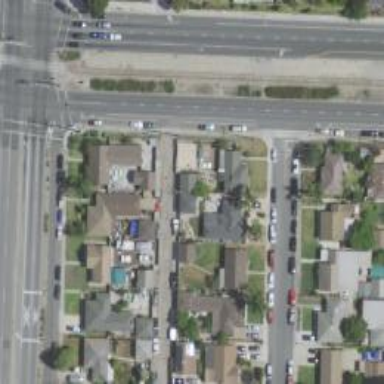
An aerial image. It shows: Alley classified as service road.